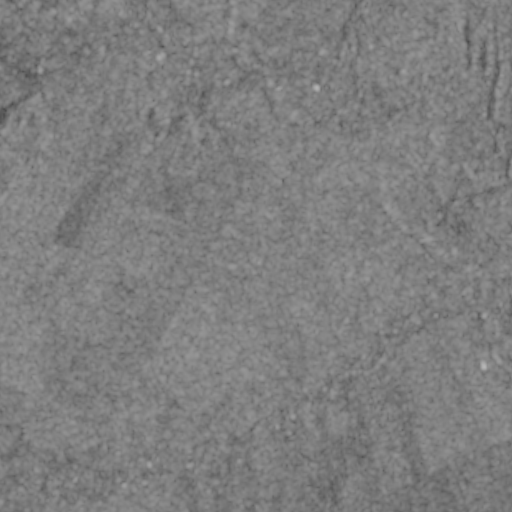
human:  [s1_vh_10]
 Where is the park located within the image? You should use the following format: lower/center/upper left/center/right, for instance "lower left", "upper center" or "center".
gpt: The park is located in the upper right of the image.
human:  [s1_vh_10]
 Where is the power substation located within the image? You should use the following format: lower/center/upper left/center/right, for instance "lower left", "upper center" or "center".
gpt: The power substation is located in the lower left of the image.
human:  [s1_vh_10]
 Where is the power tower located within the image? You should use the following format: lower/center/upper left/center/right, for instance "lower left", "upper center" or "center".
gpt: The power tower is located in the lower right of the image.
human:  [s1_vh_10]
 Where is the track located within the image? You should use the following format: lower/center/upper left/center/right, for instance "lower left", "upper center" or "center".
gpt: There is no track in the image.

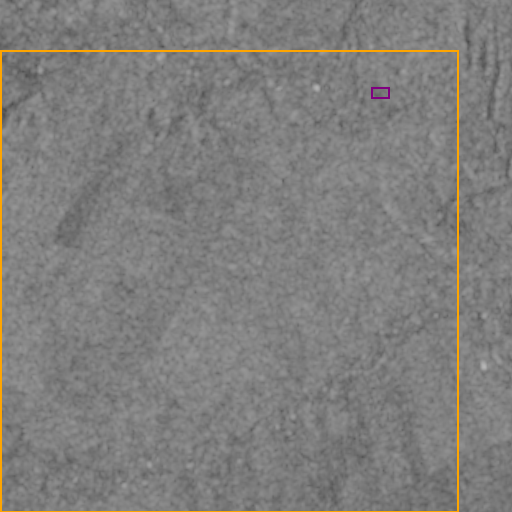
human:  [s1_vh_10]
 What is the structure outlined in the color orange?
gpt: The structure outlined in orange is a crop field.
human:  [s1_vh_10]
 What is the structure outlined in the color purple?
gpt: The structure outlined in purple is a park.
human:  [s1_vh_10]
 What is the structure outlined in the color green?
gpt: There is no green outline.